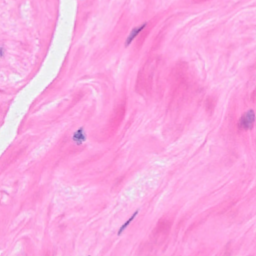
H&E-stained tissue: Breast